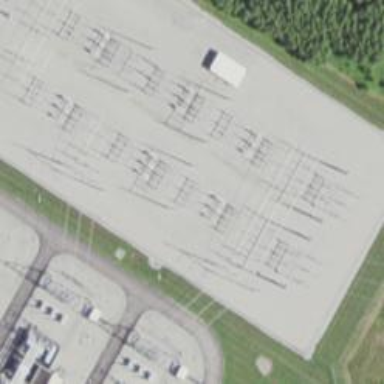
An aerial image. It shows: Switch used for power control.